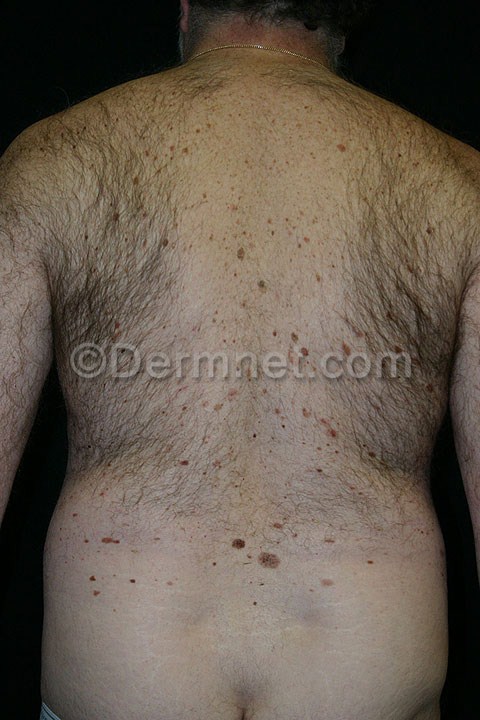
Disease: Melanoma Skin Cancer Nevi and Moles